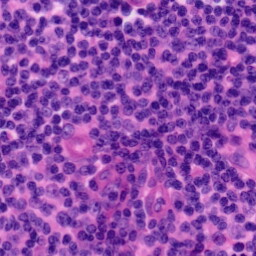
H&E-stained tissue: Tonsil